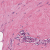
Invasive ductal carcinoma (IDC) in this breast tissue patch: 0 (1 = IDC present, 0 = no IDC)